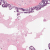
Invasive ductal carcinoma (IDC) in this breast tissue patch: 0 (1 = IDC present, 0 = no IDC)